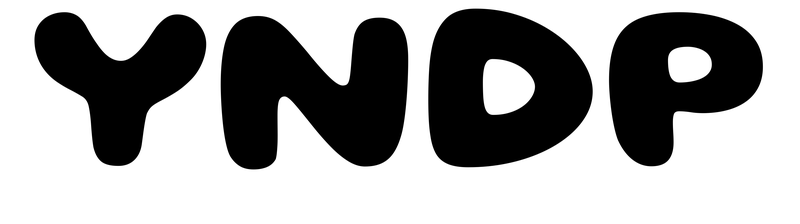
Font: Gluten_Bold